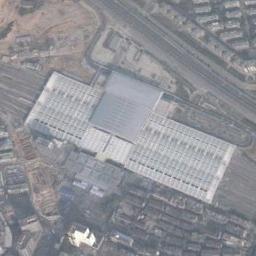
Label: railway_station